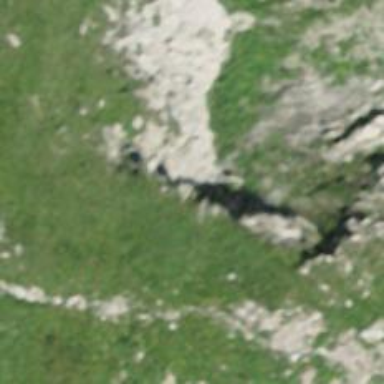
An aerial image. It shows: Natural cliff.